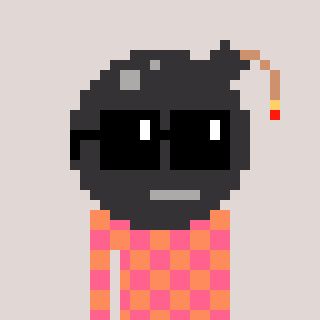
a pixel art character with square black sunglasses, a bomb-shaped head and a peachy-colored body on a warm background